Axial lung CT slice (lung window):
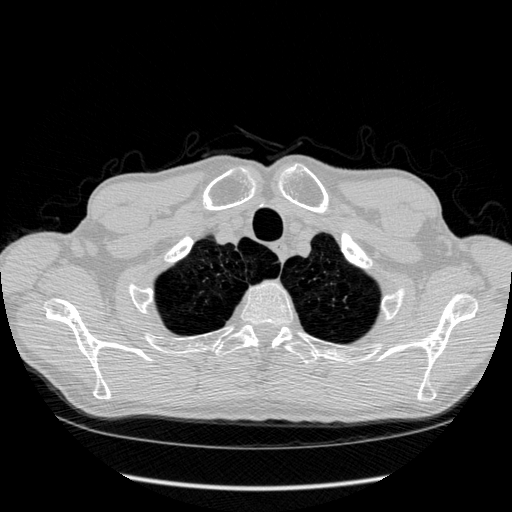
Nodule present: no